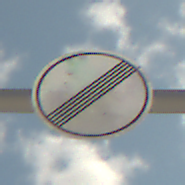
Verkehrszeichen: EndeSaemtlicherBegrenzungen
Umgebung: Outdoor, Beach
Tageszeit: Midday
Wetter: PartlyCloudy
Licht: Natural
Jahreszeit: NotSpecified
Kontrast: HighContrast